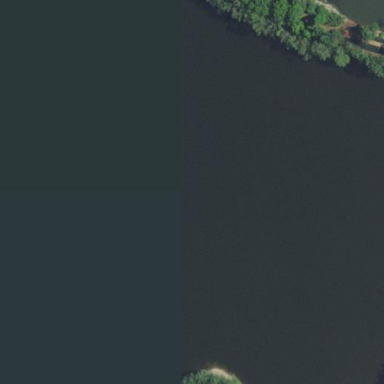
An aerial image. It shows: Pond surrounded by natural water.